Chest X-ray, PA view. Patient: 52 years old, sex M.
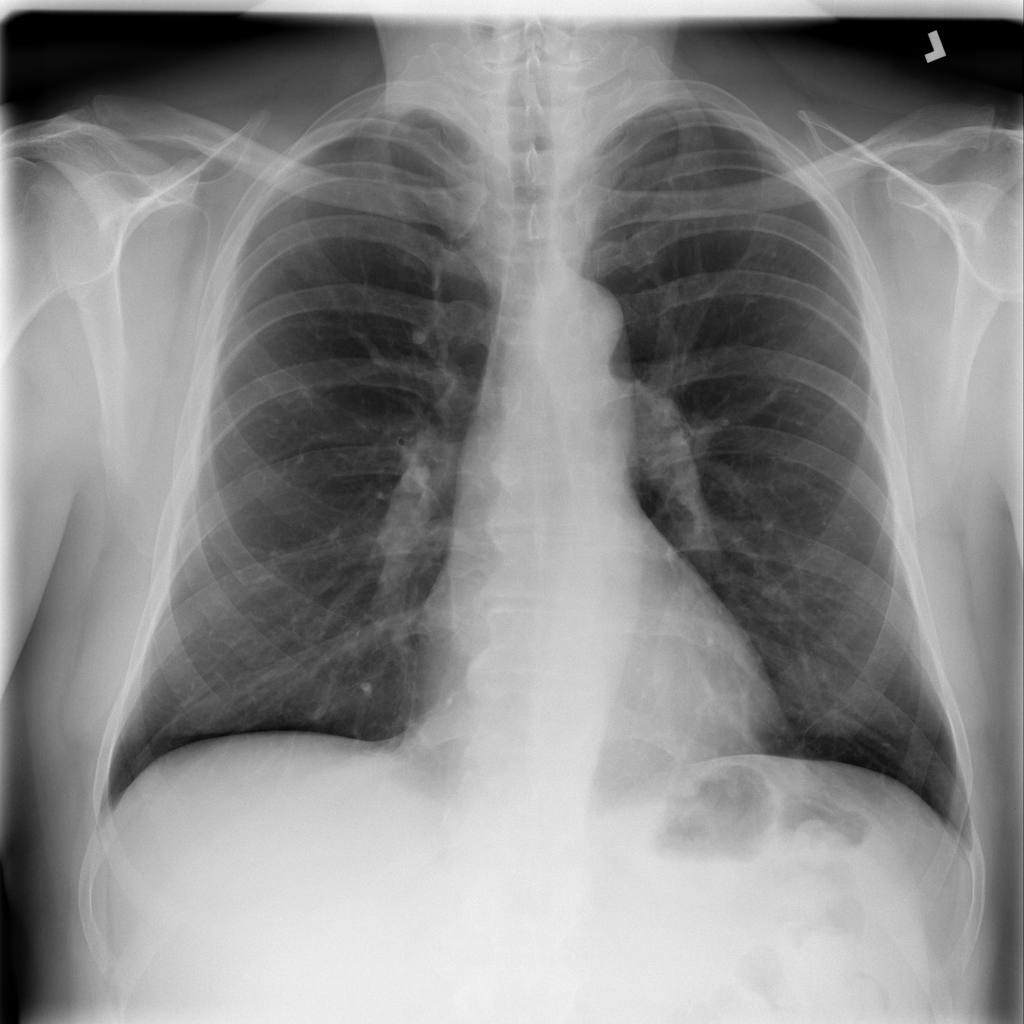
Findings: Atelectasis